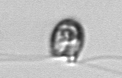
Label: flagellate_morphotype1